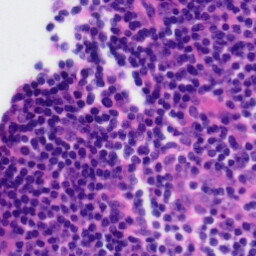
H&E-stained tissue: Tonsil